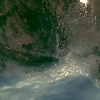
Label: land